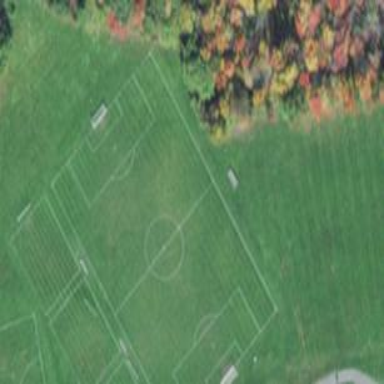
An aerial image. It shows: Soccer pitch for outdoor sports and leisure activities.